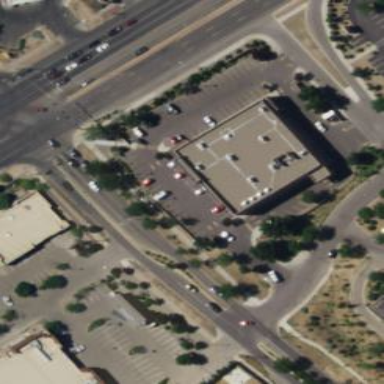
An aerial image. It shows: Building that is pharmacy providing healthcare services.